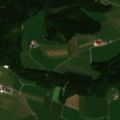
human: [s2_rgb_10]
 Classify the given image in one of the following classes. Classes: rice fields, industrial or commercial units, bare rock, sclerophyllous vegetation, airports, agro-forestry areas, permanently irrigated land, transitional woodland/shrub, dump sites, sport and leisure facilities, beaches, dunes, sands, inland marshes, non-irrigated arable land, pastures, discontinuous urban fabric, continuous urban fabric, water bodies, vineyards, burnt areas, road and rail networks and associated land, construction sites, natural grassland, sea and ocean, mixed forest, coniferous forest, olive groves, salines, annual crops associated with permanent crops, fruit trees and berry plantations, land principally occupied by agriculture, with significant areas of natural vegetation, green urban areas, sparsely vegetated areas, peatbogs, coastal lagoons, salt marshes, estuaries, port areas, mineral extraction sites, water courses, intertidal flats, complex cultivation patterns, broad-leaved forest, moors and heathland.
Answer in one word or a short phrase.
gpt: pastures, mixed forest